A scalogram (wavelet time-scale view) of one vibration snapshot from a rotating machine is shown. Based on the visible evidence, which rotor condition applies: normal, misalignment, unbalance, looseness?
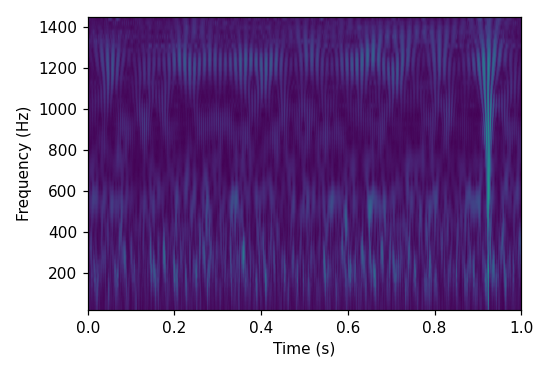
Answer: normal